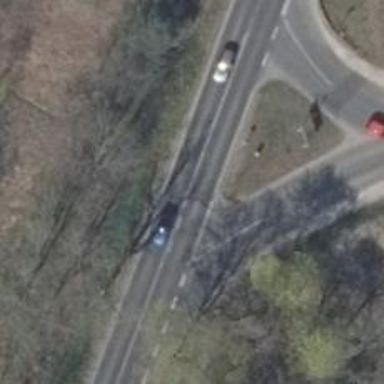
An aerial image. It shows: Secondary road with asphalt surface and lane markings.